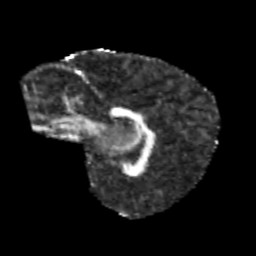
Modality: FA
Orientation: sagittal
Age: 11
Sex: male
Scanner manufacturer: siemens
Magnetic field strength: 3 T
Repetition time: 3.8 s
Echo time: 0.07 s